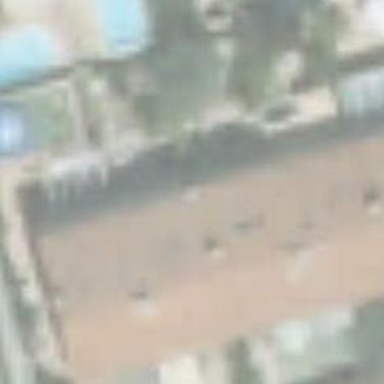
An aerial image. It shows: Terrace building with pitched roof oriented across.